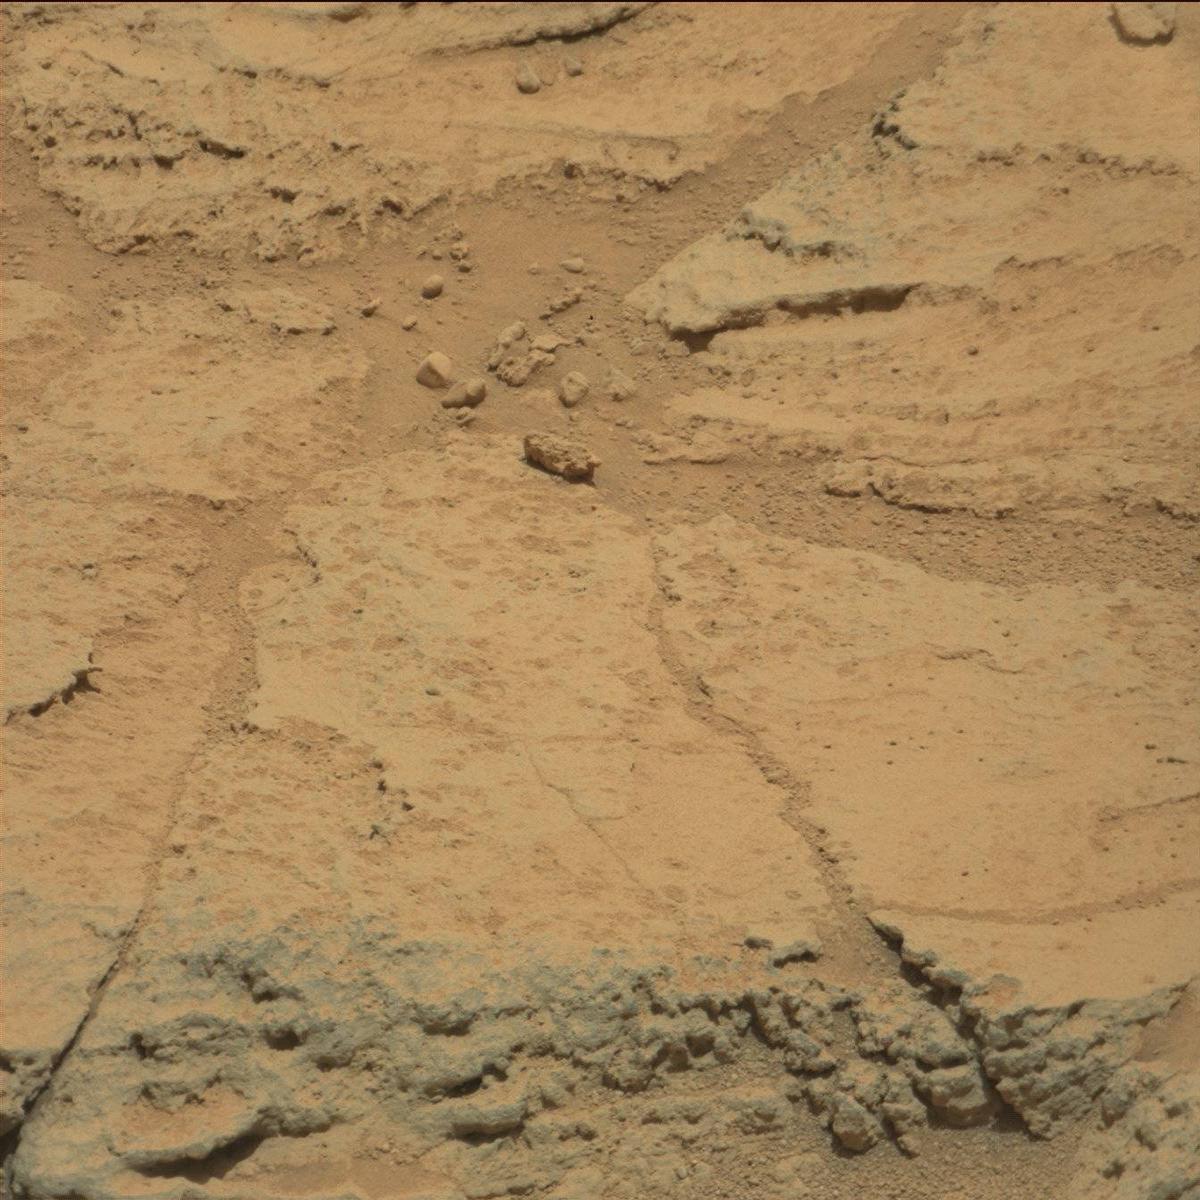
Terrain classes present: Bedrock, Rock, Sand / Soil